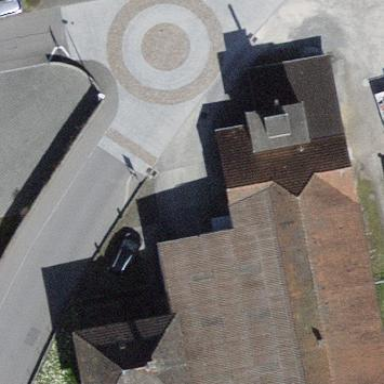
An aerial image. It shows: Building with tiled roof.